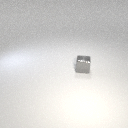
small gray metal cube